Question: I'm coding an XML viewer for a school assignment but I don't have any clue how I can load XML-files without knowing the structure of the file.
I'll display the XML structure in a listbox after I've read the file.
It's a school assignment and This should be the result :

I have an example file that I can load perfectly but I'm stuck with a random file.
'''
XmlDocument doc = new XmlDocument();
using(XmlReader xmlReader = XmlReader.Create("c:\temp\sites.xml"))
{
//Load file
doc.Load(xmlReader);
XmlNode root = doc.DocumentElement;
foreach (XmlNode siteNode in root)
{
//Nodes
XmlNode URLNode = siteNode.FirstChild;
XmlNode EmailNode = siteNode.LastChild;
//Create site
Site site = new Site(URLNode.FirstChild.Value, EmailNode.FirstChild.Value);
//Add to list
sites.Add(site);
}
Console.WriteLine(sites.Count);
}
'''
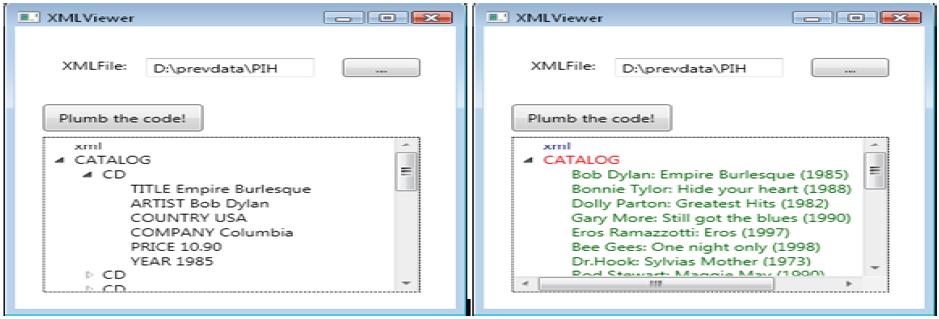
Answer: You're not going to be able to turn the XML data into known classes (like your 'Site') class without knowing something about the structure, as you'd need some way to migrate the data to the class constructor parameters/properties/etc.
That being said, if you just want to view or inspect the XML file itself, you can just recursively inspect the XmlNode elements inside the root element.
<URL>.